Field crop: maize
Growth stage: 2
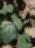
Species: chenopodium